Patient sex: F
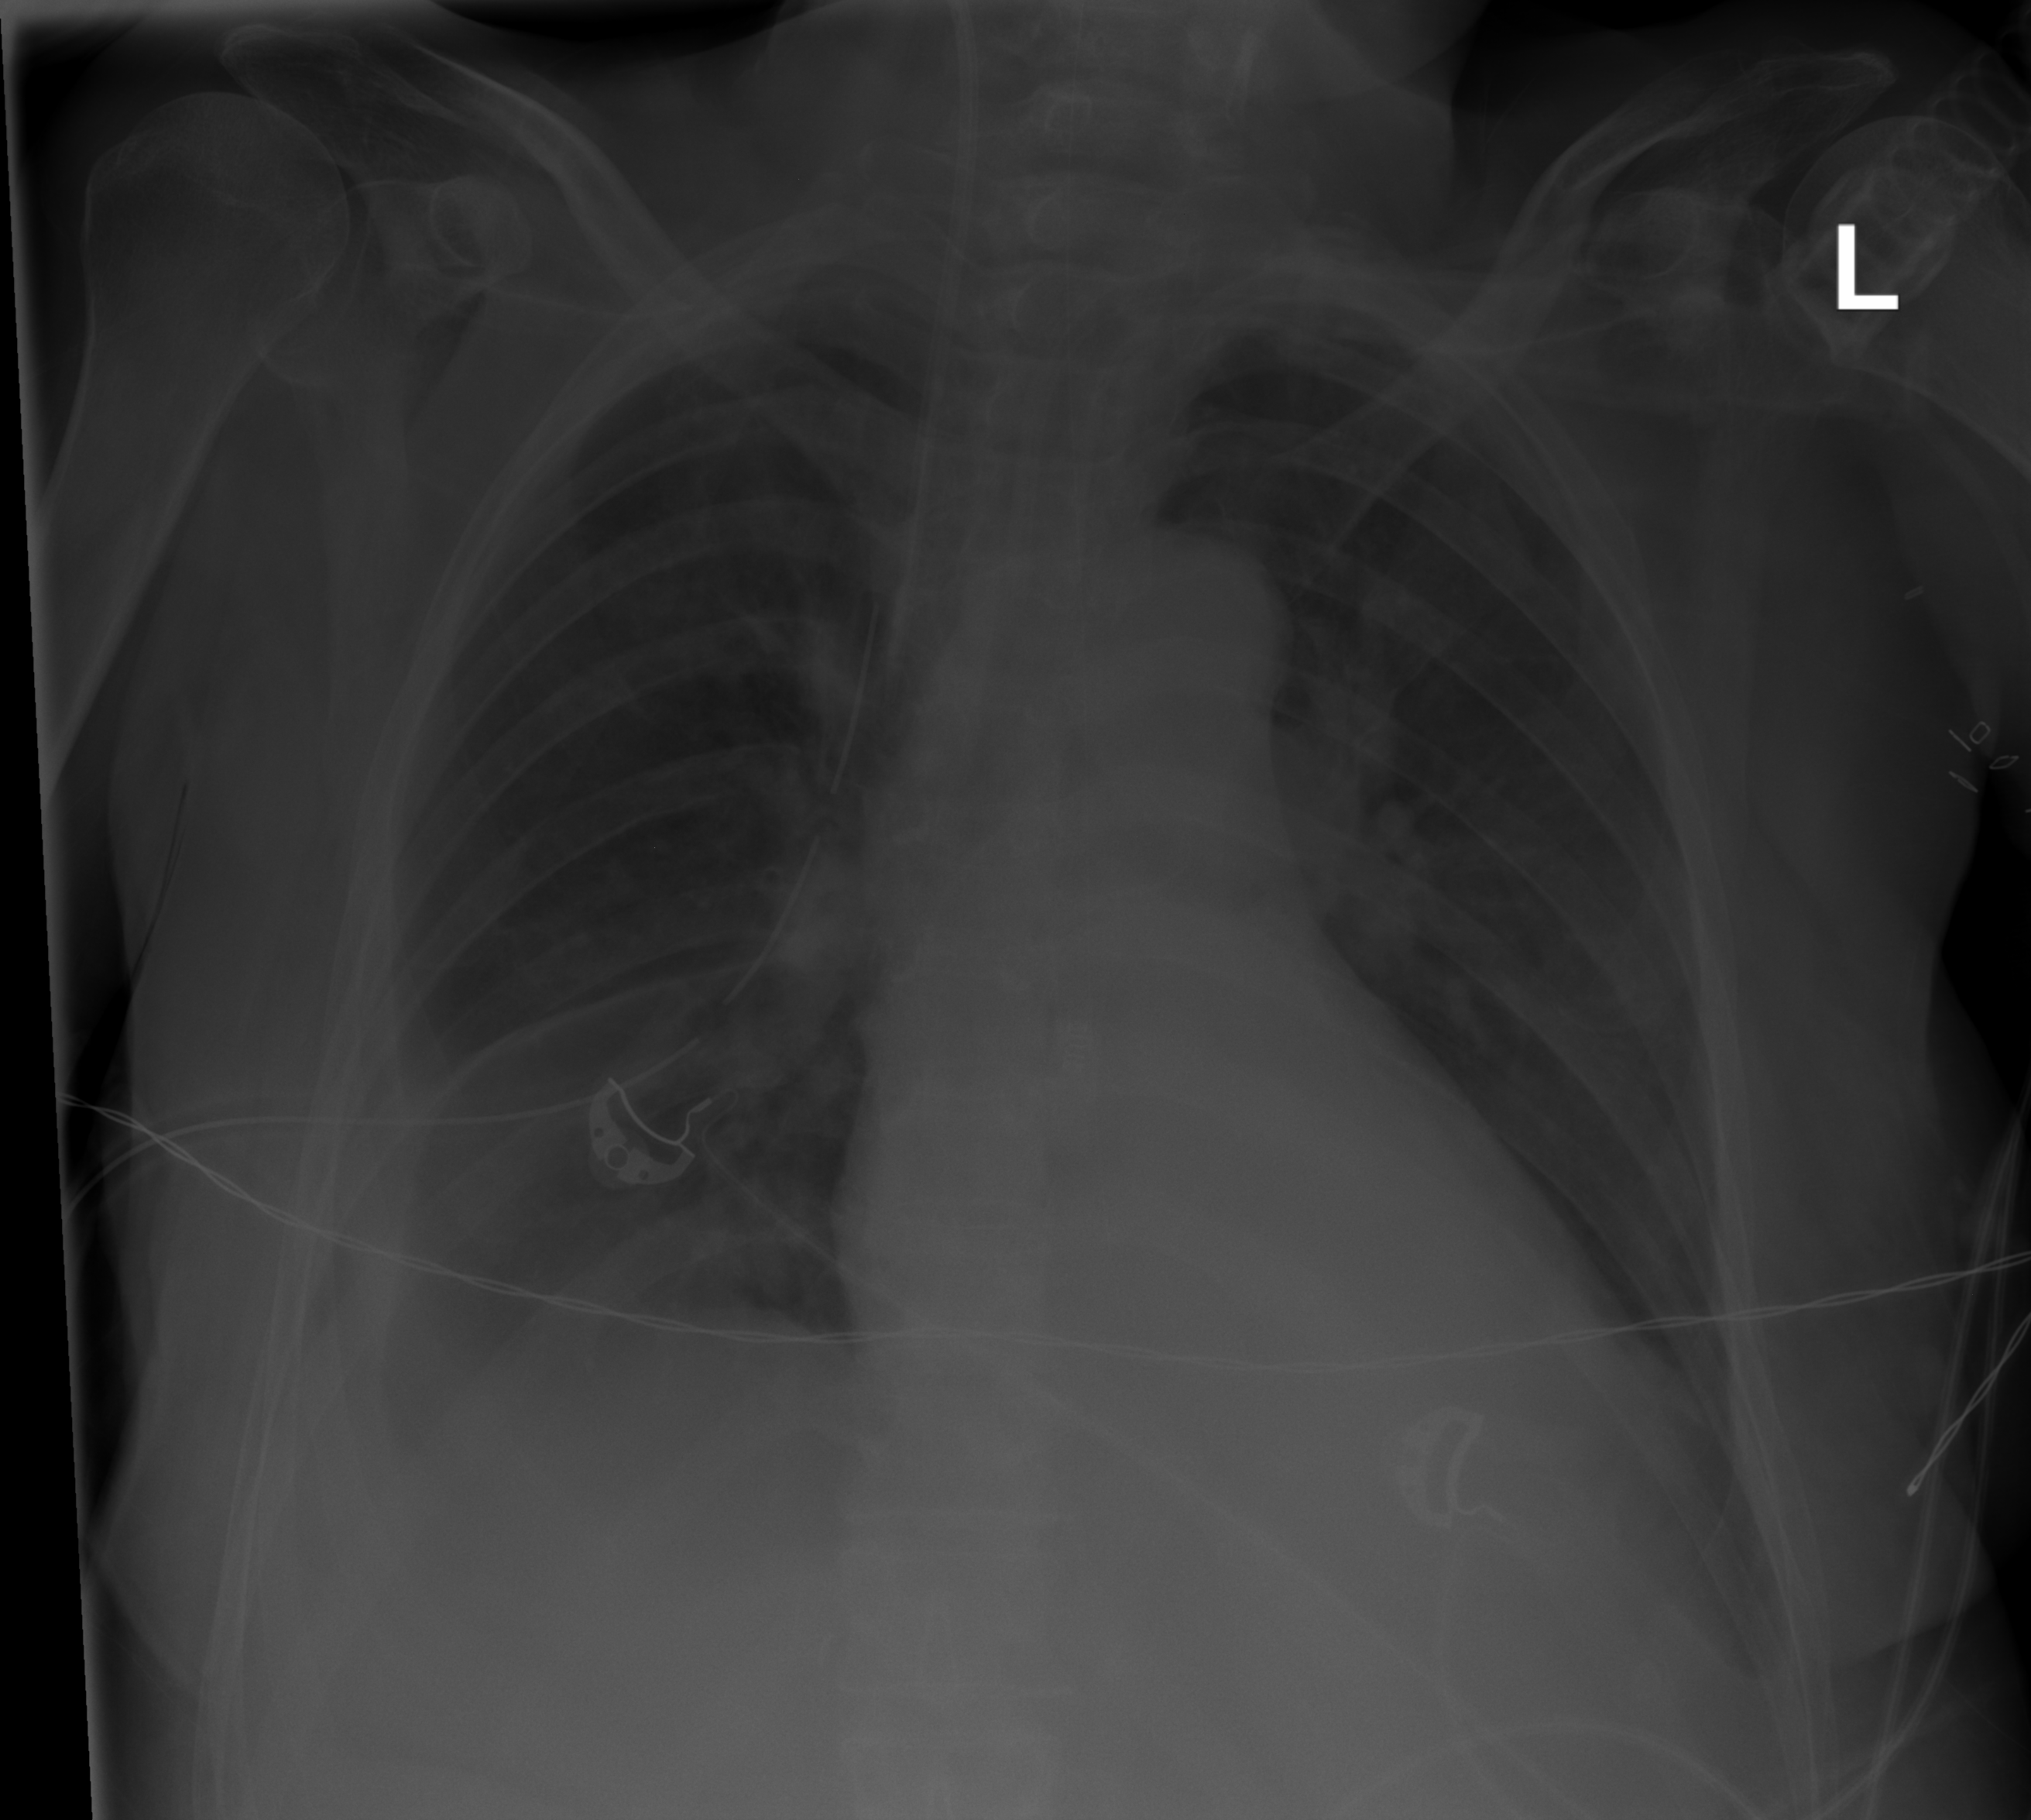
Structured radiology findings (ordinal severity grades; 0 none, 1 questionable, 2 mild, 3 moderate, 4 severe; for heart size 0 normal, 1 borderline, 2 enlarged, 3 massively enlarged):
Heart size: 2
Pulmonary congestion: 2
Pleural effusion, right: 2
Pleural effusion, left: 2
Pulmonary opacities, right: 0
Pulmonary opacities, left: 0
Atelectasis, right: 2
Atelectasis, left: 2